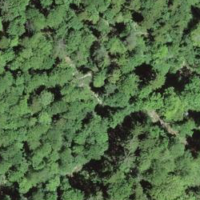
EUNIS habitat code: 41
Species observed at this site:
Lathyrus vernus